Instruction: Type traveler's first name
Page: traveler
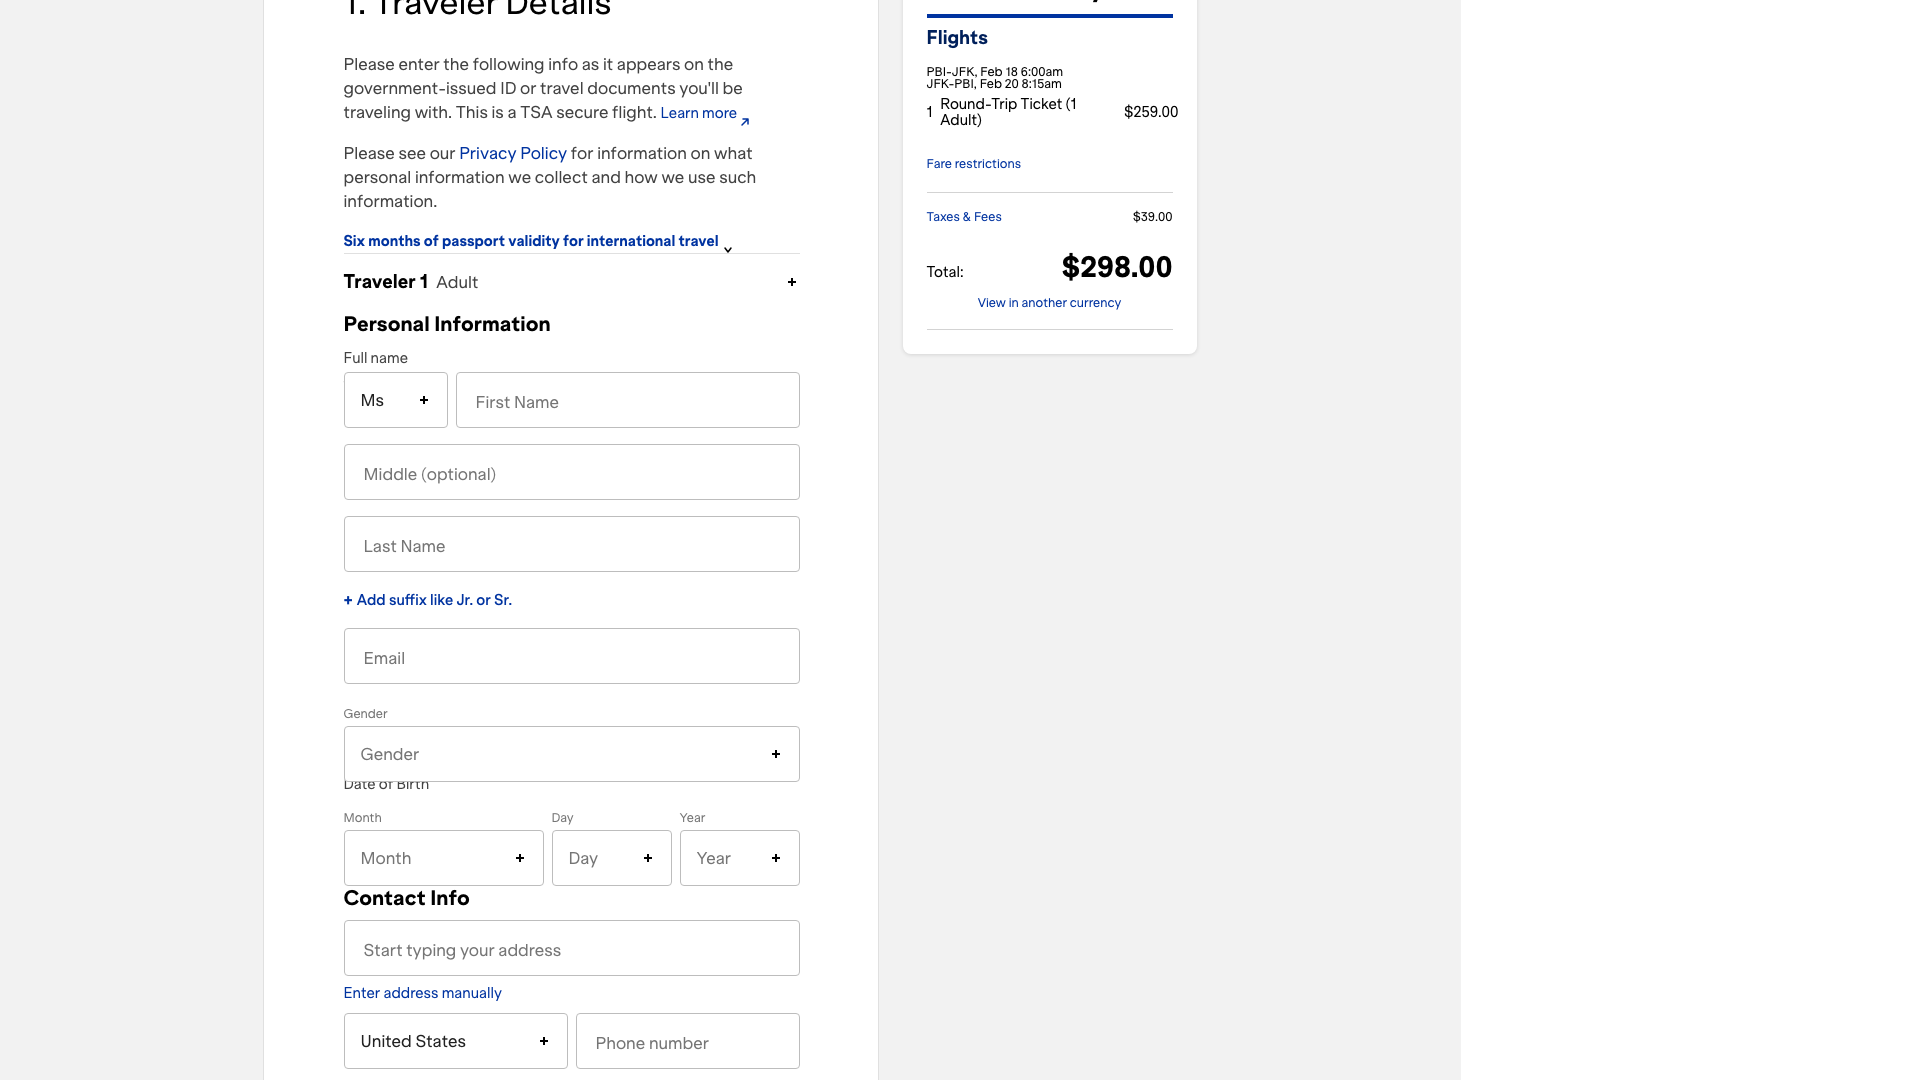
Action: type